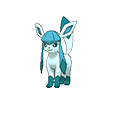
Pok\u00e9mon: glaceon